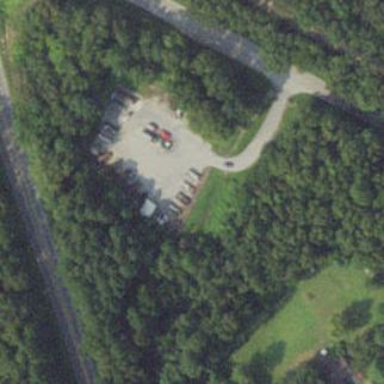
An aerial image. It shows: Recycling center.